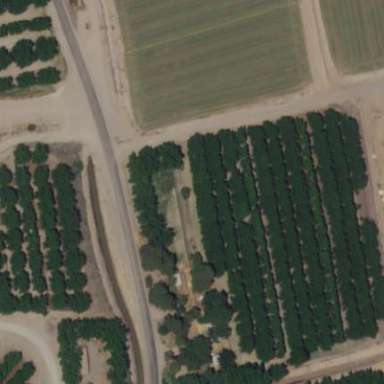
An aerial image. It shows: Orchard.